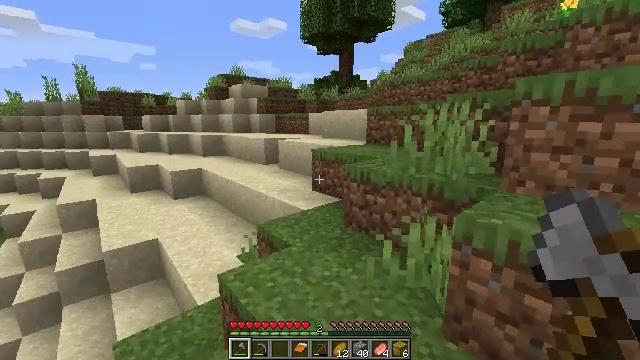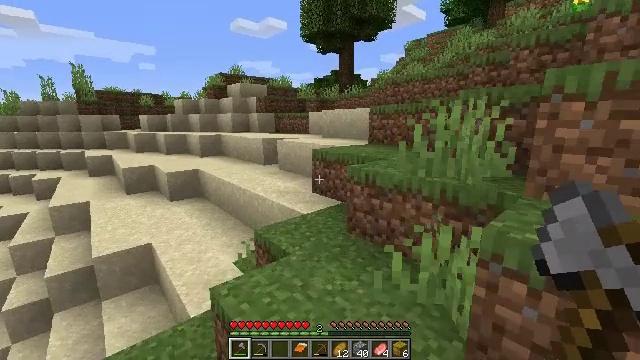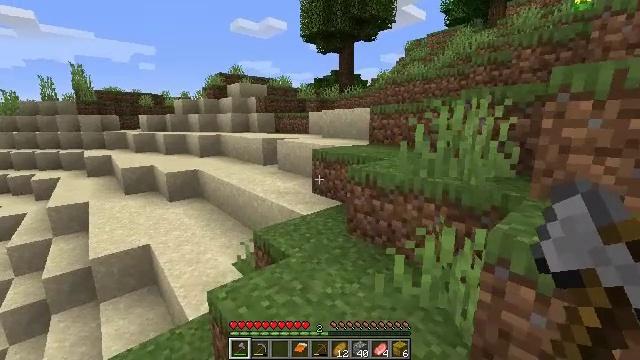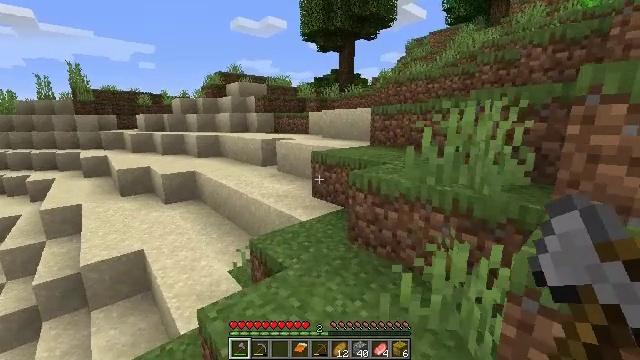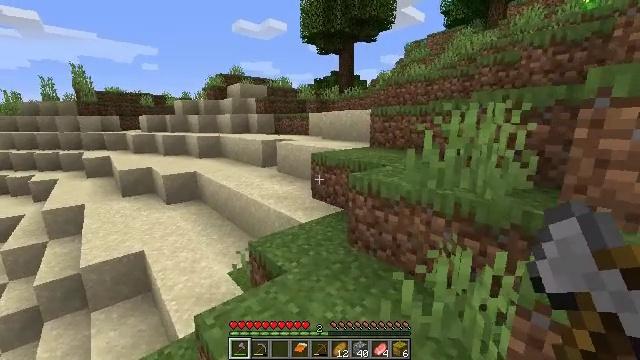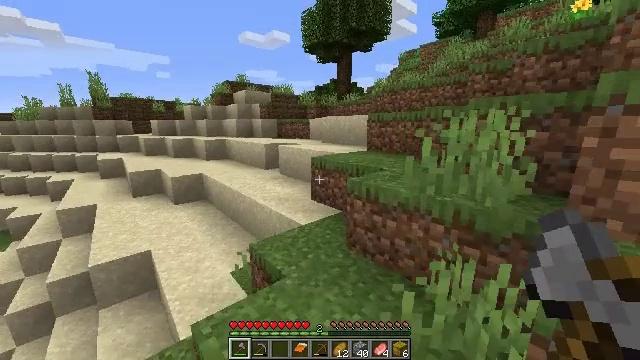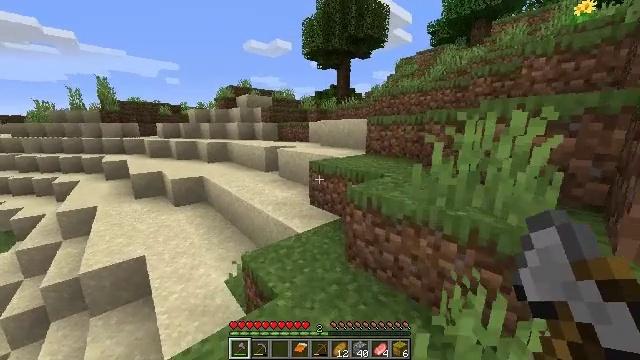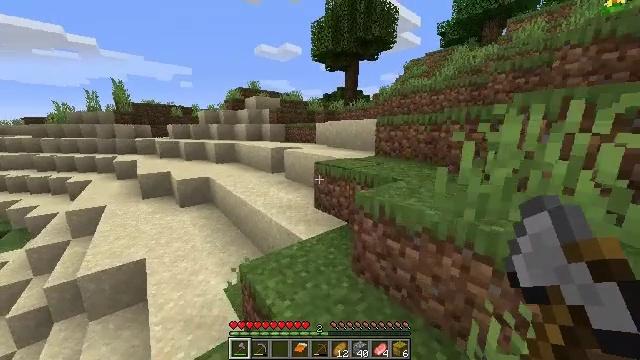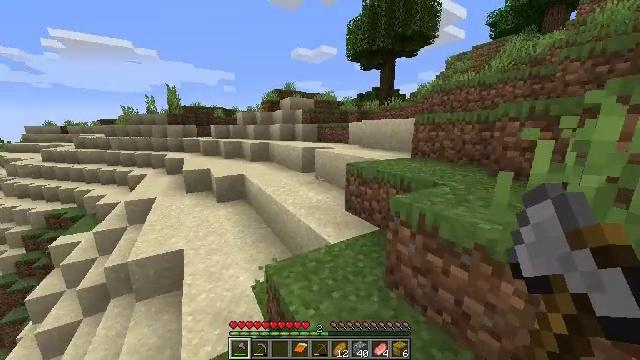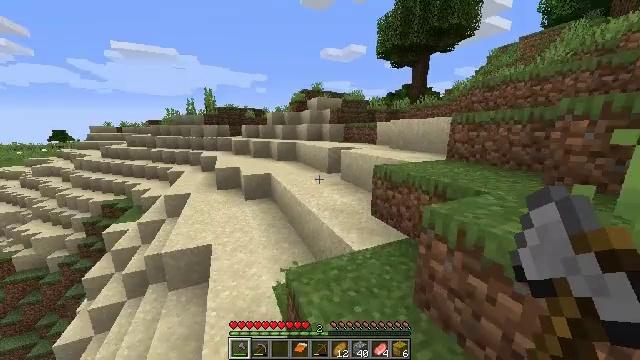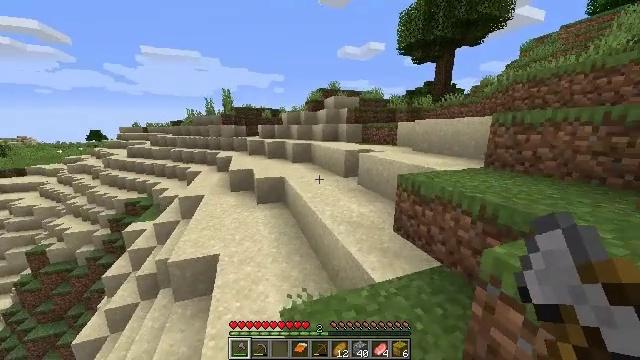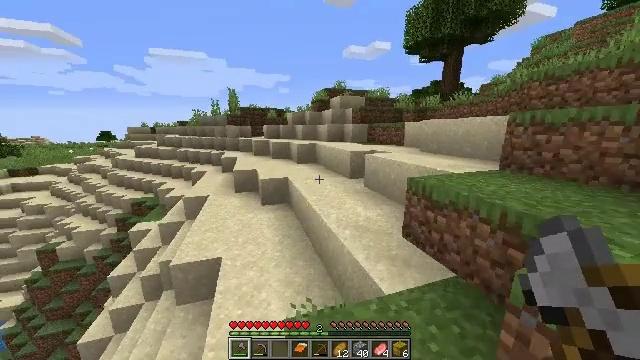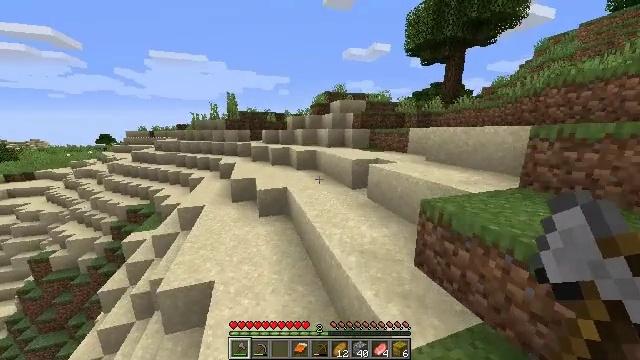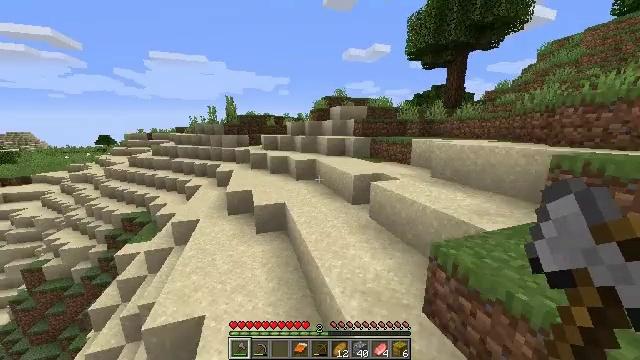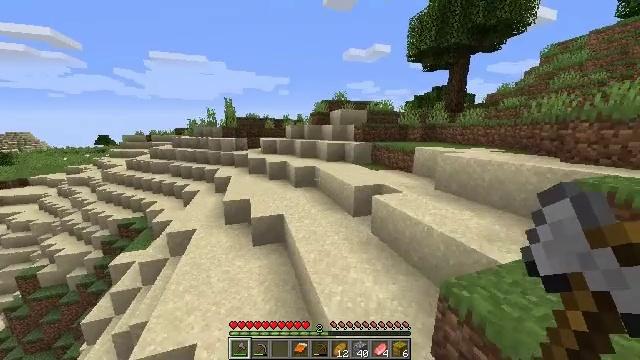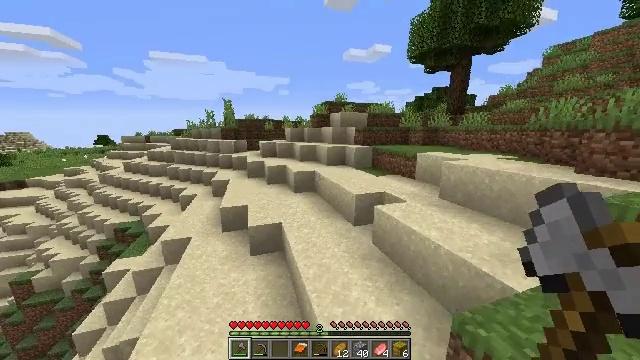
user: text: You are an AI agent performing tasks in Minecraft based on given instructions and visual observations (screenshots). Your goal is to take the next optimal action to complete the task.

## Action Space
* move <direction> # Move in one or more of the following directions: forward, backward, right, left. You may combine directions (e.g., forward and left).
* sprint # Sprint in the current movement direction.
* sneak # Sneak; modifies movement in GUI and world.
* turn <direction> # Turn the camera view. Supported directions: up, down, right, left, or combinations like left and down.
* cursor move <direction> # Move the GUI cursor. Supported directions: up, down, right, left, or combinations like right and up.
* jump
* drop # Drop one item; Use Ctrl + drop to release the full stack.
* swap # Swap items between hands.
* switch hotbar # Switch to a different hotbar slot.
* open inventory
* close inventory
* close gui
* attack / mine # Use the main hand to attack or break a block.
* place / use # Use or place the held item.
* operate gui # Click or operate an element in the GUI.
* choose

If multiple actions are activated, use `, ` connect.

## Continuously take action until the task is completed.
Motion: motion action
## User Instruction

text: Remove a grass block from the inventory.
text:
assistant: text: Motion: move forward
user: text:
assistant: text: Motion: no_op
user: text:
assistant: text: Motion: move forward
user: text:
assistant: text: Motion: move forward
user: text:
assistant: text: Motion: move forward
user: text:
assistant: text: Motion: move forward
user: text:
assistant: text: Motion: move forward, turn left
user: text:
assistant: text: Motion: move forward, turn left
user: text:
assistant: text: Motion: move forward, turn left
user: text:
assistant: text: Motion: move forward, turn left
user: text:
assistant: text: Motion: move forward, turn left
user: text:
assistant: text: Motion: move forward, jump
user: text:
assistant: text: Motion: move forward, jump
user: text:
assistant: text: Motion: move forward, jump
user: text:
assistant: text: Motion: move forward, jump
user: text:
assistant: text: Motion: move forward, jump
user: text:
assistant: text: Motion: move forward, jump
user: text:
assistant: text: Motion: move forward
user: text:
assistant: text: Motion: move forward
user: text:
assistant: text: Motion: move forward
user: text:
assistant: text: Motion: move forward
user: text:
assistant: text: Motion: move forward
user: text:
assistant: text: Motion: move forward, turn left
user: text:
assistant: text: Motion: move forward, turn left
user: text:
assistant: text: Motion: move forward, turn left
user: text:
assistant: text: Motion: move forward, turn left, jump
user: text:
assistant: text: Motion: move forward, turn left, jump
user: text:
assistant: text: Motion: move forward, turn left, jump
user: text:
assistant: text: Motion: move forward, jump
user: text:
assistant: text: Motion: move forward, jump